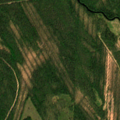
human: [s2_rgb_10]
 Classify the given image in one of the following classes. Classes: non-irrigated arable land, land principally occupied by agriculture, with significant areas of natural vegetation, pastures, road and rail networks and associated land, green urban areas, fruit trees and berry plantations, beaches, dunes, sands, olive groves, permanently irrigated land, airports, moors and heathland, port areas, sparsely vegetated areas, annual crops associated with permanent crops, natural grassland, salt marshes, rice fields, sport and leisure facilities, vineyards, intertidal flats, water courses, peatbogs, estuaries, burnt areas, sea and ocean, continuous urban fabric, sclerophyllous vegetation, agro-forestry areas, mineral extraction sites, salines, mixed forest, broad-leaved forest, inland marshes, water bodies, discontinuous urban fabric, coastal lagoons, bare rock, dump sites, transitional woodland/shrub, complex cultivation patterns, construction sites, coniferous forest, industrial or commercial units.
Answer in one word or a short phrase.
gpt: coniferous forest, transitional woodland/shrub